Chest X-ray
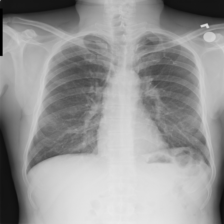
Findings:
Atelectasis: negative
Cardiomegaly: negative
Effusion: negative
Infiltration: negative
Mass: negative
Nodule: negative
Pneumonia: negative
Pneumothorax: negative
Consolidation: negative
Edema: negative
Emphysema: negative
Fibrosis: positive
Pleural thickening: negative
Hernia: negative